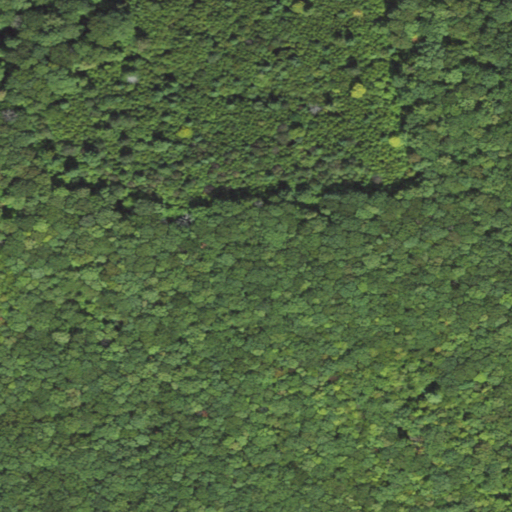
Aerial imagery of mountain in Pennsylvania named Baker Rocks containing deciduous forest and mixed forest